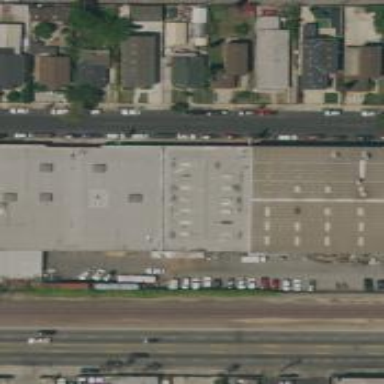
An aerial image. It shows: Warehouse building.